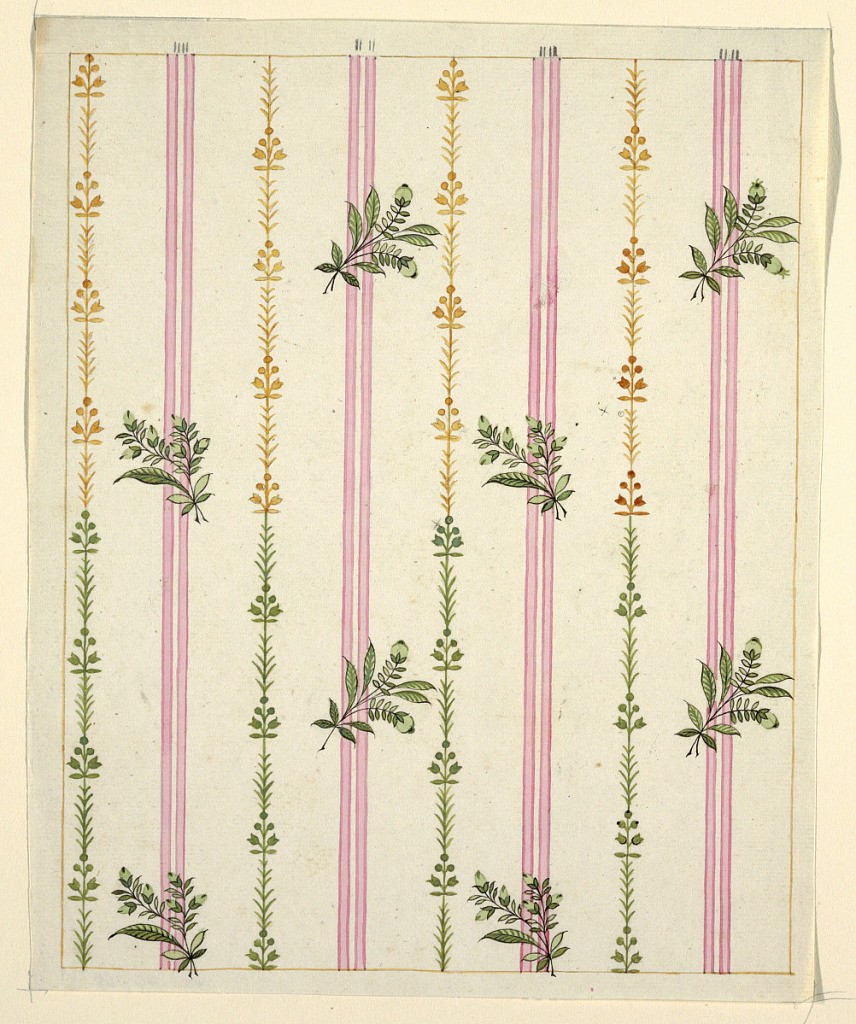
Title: Textile Design: Vertical
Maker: Louis-Albert DuBois, Swiss, 1752–1818
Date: ca. 1801
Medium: Pen and black ink, watercolor, over graphite, ruled border in yellow waterco Support: white laid paper
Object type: Drawing
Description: Vertical rectangle: eight branches of green flowers against four pink and white vertical stripes, yellow and green flowered bands between them. (XC '73)